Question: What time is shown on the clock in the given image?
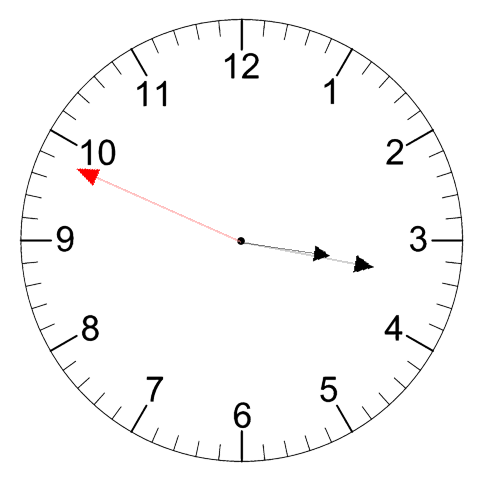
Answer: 03:16:49